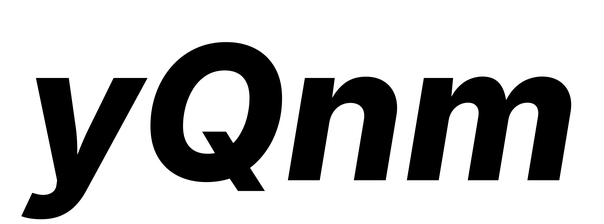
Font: Inter-Italic_ExtraBold_Italic